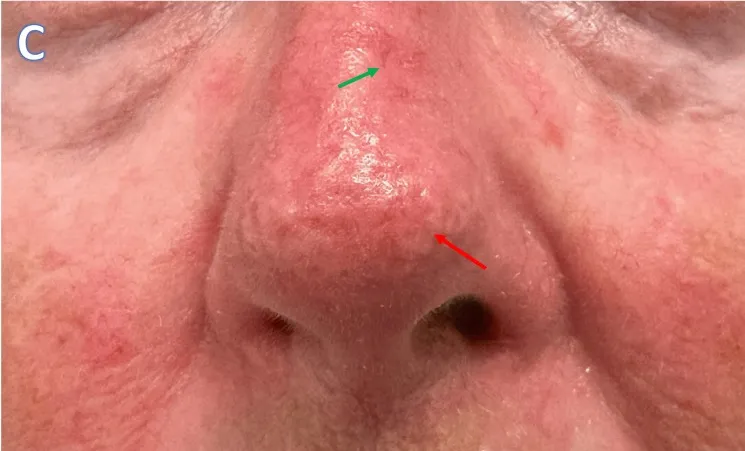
Skin and ocular findings in a patient with rosacea before treatment. C: Phymatous rosacea affecting the nose (rhinophyma) and cheeks, characterized by skin thickening, irregular surface nodules, telangiectasia (green arrow), fibrosis, and increased sebaceous gland volume (red arrow).
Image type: medical_photograph (skin_photograph)